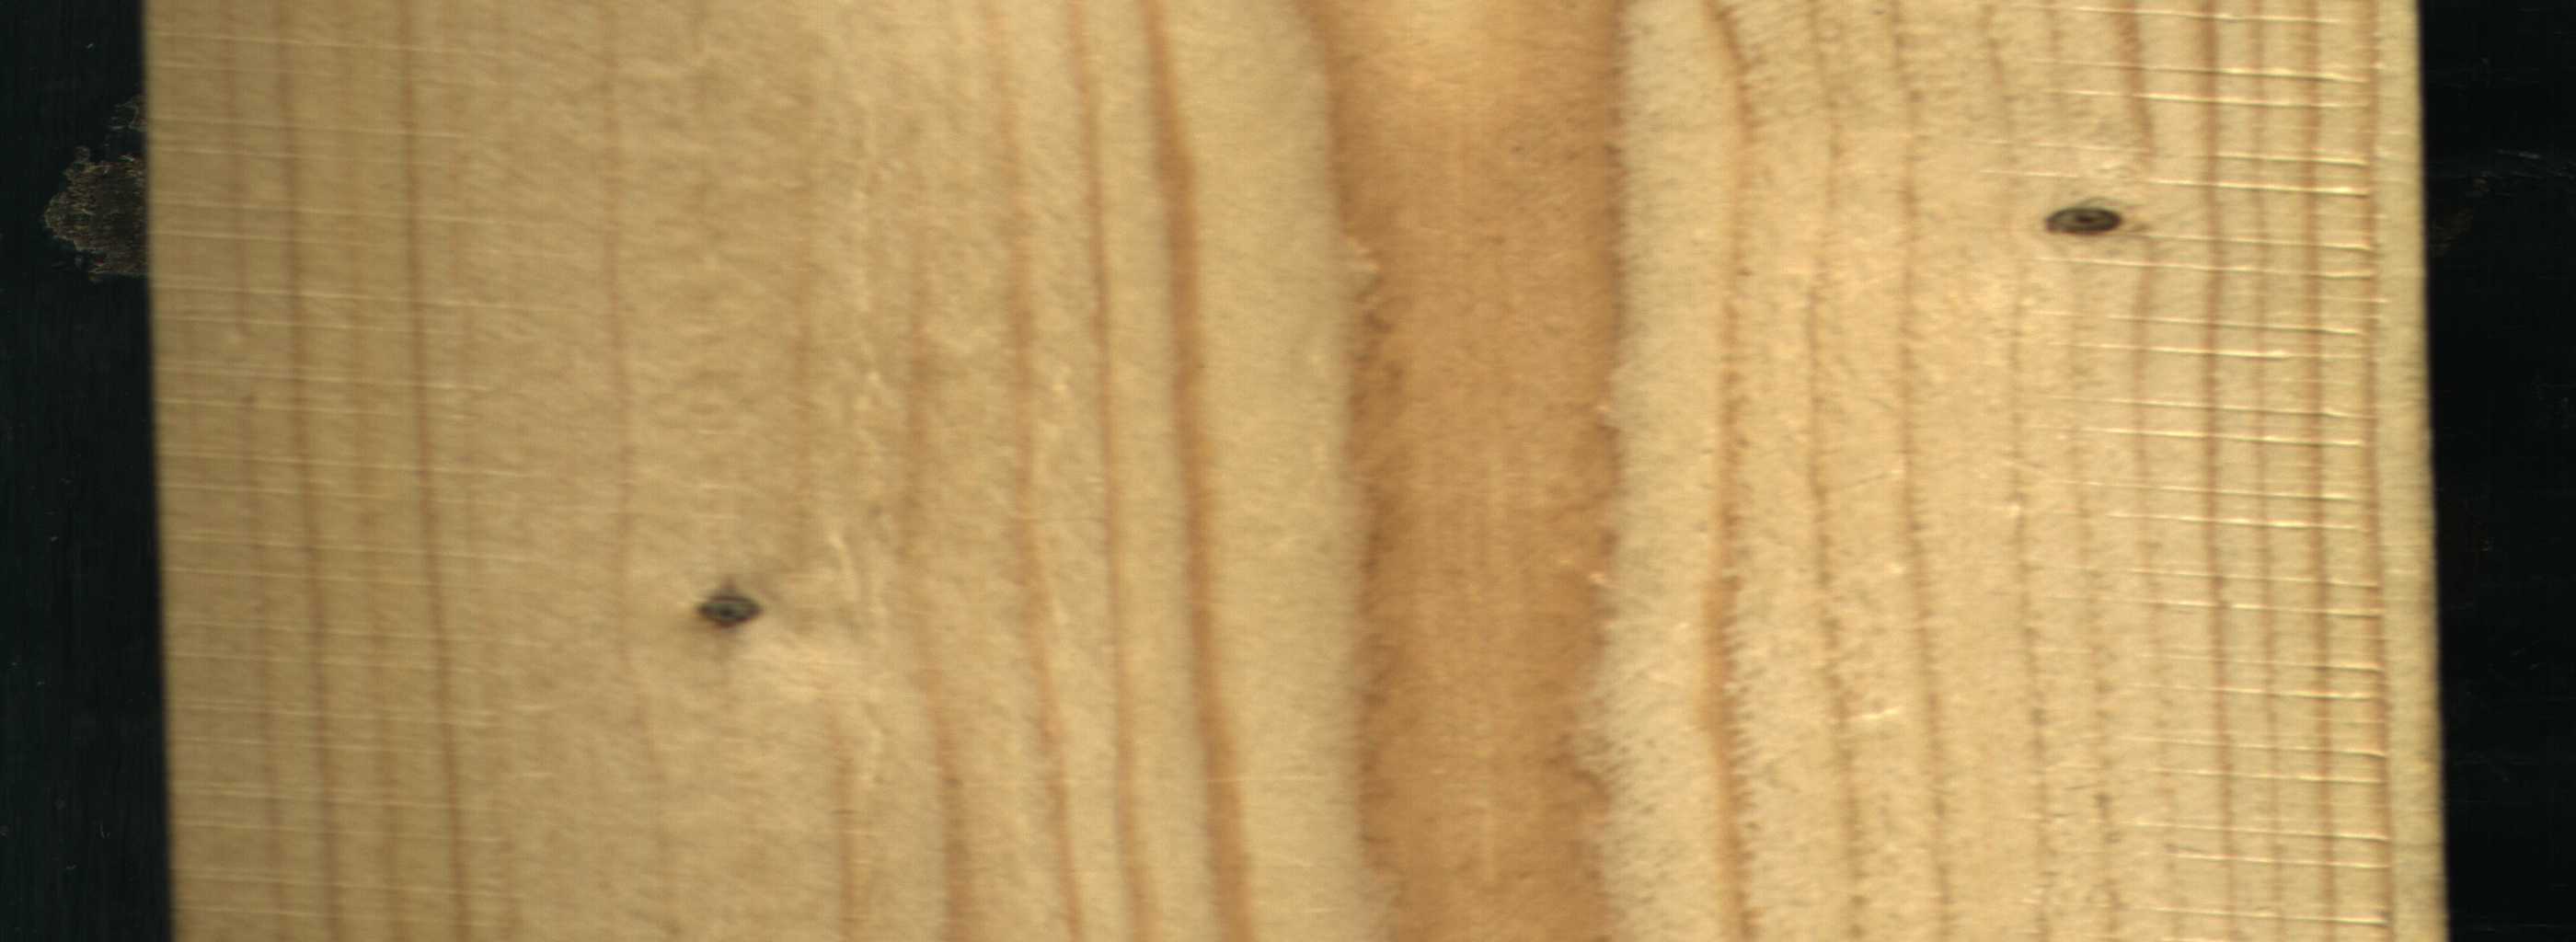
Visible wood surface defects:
Dead_Knot
Dead_Knot